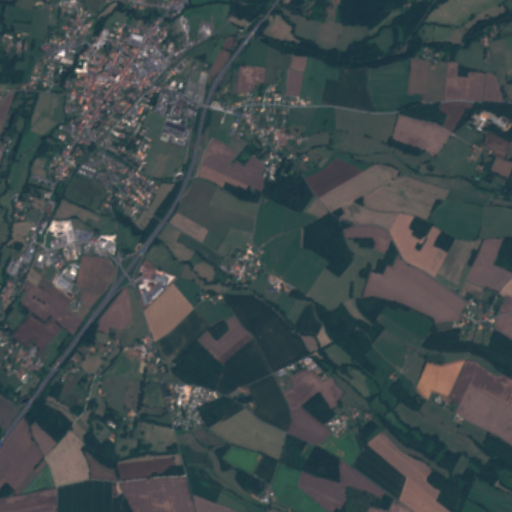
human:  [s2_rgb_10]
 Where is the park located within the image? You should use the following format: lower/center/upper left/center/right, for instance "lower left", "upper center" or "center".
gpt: The park is located in the upper left of the image.
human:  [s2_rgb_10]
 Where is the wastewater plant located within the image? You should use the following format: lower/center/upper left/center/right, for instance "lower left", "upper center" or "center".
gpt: The wastewater plant is located in the center left of the image.
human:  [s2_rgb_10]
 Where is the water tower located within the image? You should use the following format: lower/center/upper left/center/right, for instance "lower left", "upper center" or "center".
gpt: The water tower is located in the upper center of the image.
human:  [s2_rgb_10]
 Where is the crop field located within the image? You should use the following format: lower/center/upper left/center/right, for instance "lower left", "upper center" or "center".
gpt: There is no crop field in the image.